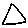
Label: triangle